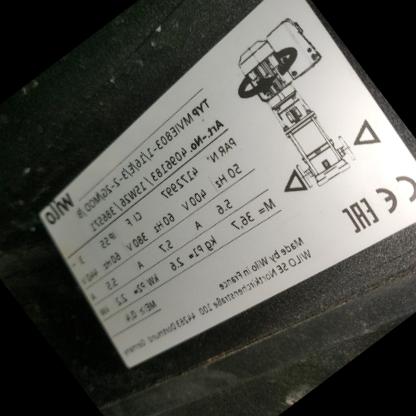
Klasa: tabliczka-znamionowa